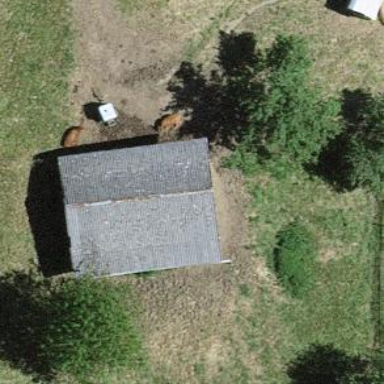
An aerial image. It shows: Barn.